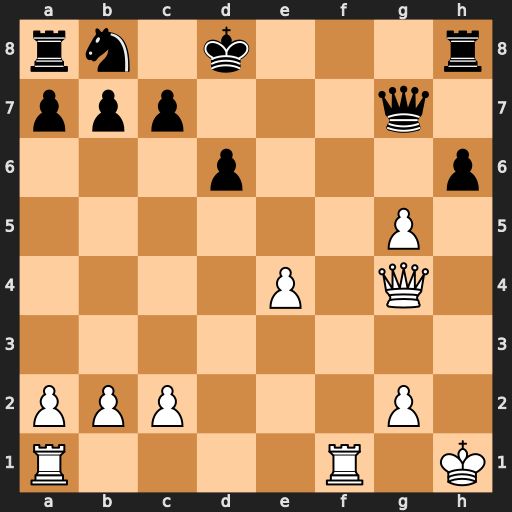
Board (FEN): rn1k3r/ppp3q1/3p3p/6P1/4P1Q1/8/PPP3P1/R4R1K
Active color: w
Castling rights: -
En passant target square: -
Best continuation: g6 Rg8 Rf7 Qxg6 Rf8+ Rxf8 Qxg6